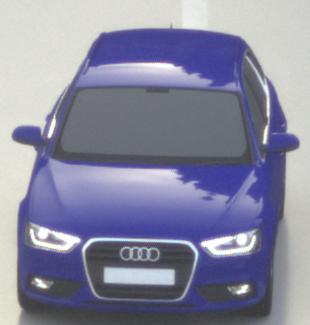
Make: Audi
Model: A4 Avant 1.8 TFSI
Detailed model: A4 (B8) Avant
Model produced from: 2012/02
Model produced until: 2015/04
Doors: 5
Color: blue
Road condition: wet road
Daytime: morning or afternoon
Contrast: low contrast